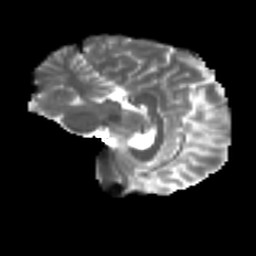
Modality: T2w
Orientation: sagittal
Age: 24
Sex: female
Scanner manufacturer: ge
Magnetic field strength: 3 T
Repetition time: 7.8 s
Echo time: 0.0606 s